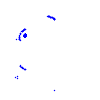
Particle: proton